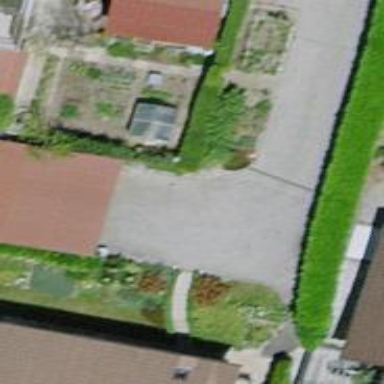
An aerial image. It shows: Hedge acting as barrier.